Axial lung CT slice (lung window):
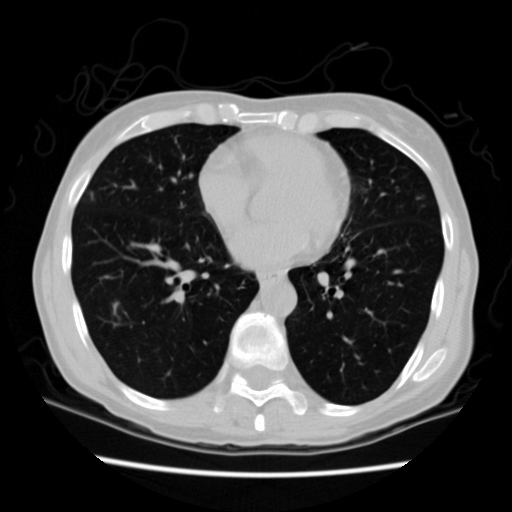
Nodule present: yes
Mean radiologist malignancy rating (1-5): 3